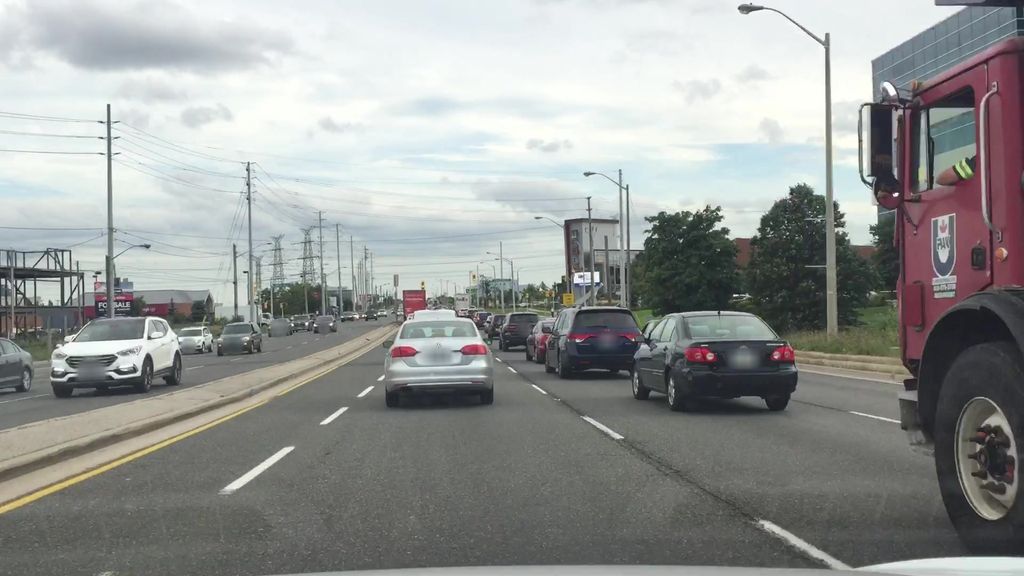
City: toronto